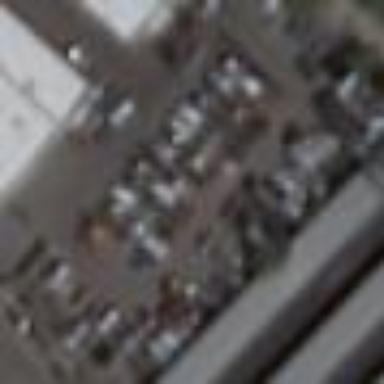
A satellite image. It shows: Parking area.